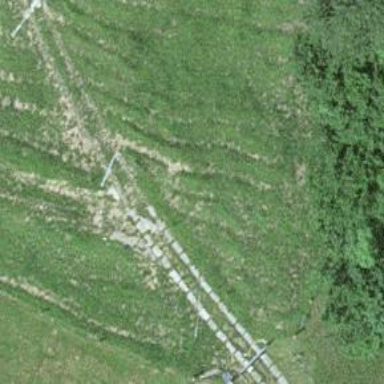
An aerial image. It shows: Track with grade 5 tracktype.